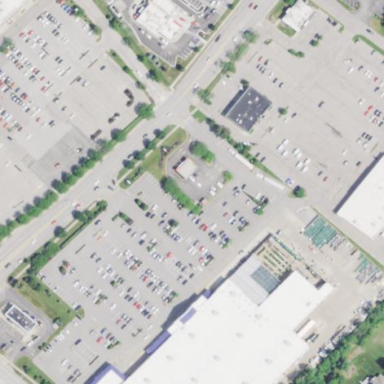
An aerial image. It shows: Retail area.